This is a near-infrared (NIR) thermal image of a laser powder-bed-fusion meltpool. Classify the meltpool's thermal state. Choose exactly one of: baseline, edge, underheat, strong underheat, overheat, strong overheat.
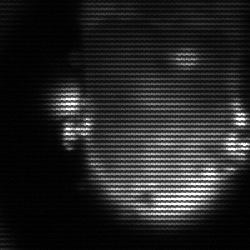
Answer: baseline